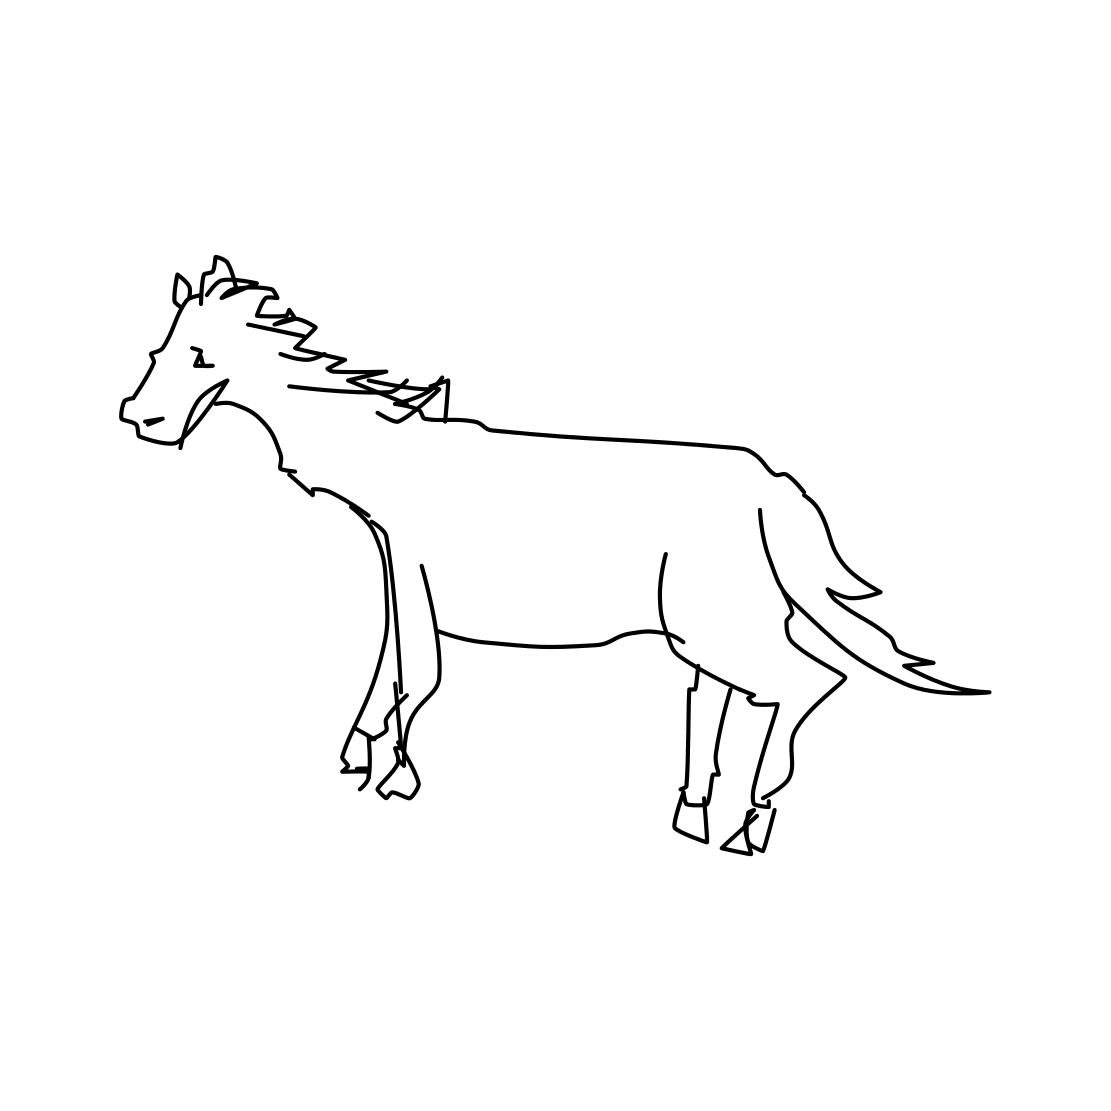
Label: horse